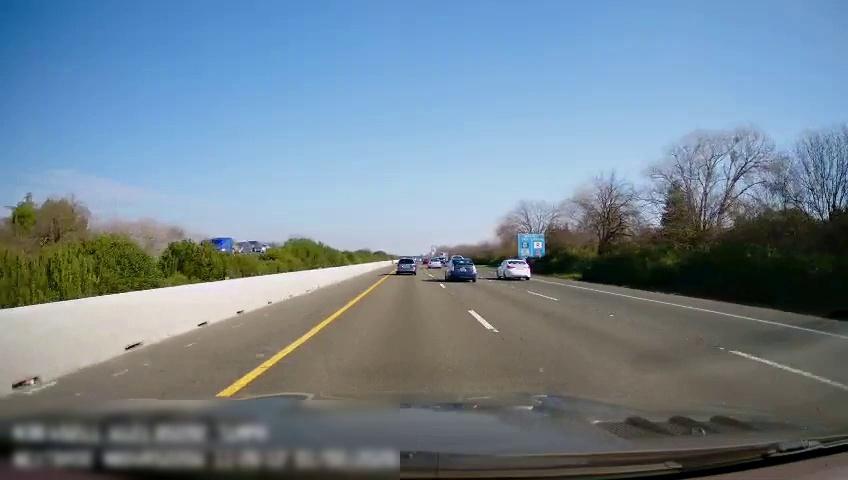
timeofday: Day
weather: Sunny
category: Drivable Space
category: Vehicles | Truck
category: Vehicles | SUV
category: Vehicles | SUV
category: Vehicles | Car
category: Vehicles | Car
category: Vehicles | Truck
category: Lanes | Current Lane
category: Lanes | Current Lane
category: Lanes | Alternate Lane
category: Lanes | Alternate Lane